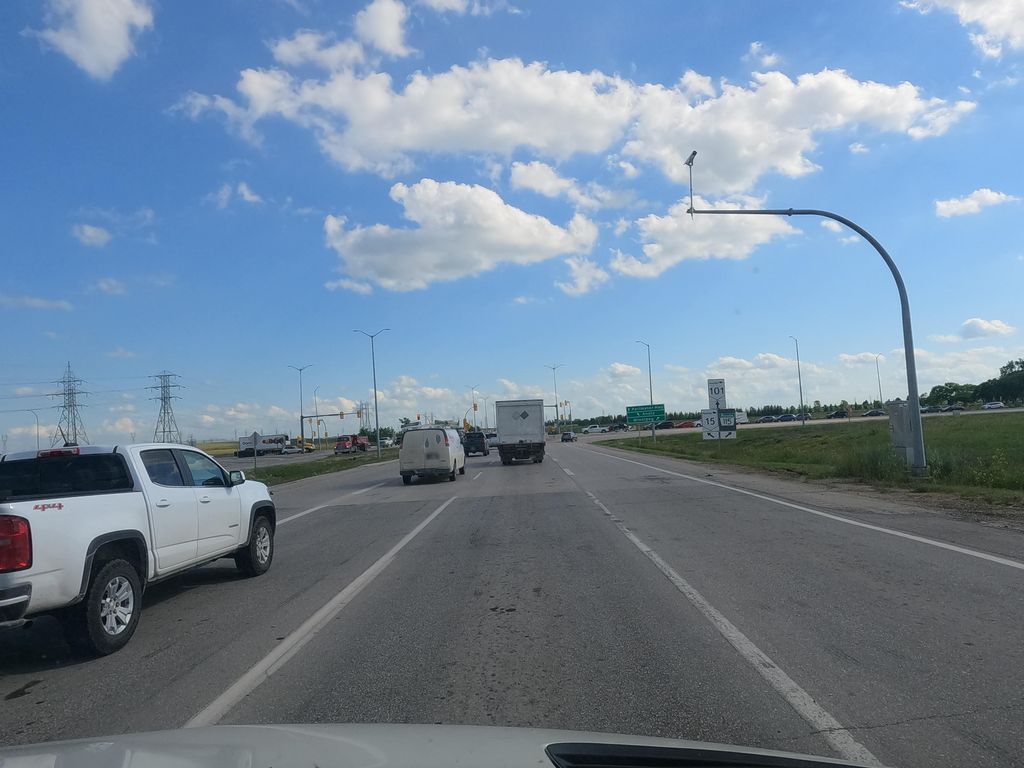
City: winnipeg